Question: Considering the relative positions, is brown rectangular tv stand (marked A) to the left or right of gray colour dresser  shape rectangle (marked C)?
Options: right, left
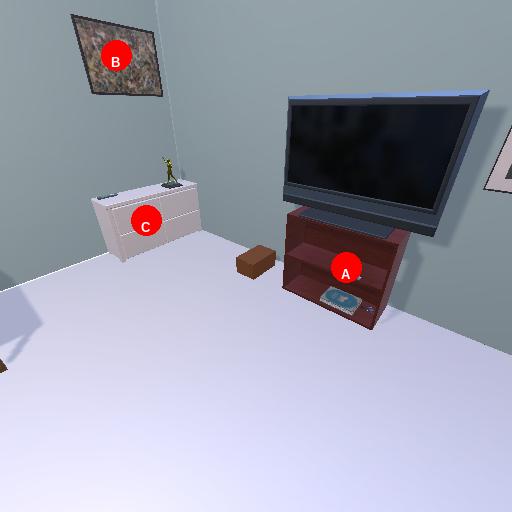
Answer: right